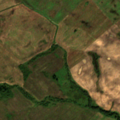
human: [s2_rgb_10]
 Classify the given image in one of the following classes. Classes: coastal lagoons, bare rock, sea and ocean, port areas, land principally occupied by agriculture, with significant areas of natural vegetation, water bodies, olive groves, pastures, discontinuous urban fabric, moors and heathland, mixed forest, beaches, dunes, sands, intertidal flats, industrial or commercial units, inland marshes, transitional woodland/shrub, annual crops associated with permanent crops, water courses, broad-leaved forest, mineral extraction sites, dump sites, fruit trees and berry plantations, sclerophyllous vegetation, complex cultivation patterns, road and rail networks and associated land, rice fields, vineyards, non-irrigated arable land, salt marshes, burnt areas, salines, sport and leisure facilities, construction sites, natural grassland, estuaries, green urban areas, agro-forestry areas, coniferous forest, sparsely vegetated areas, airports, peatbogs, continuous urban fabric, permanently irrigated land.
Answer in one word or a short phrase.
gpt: non-irrigated arable land